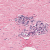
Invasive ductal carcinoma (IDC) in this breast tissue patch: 0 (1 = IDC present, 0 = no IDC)